Question: I have the following code to get a 'NSDictionary' from a JSON:
'''
NSError *e = nil;
NSData *data = [NSData dataWithContentsOfURL:[NSURL URLWithString:[NSString stringWithFormat:@"..."]]];
session.dict[@"ticketsAndAdminsList"] = [NSJSONSerialization
JSONObjectWithData: data
options: NSJSONReadingMutableContainers
error: &e];
'''
Then, somewhere else I have:
'''
int activeTickets = session.dict[@"ticketsAndAdminsList"][@"tickets_pending"] ? (int)session.dict[@"ticketsAndAdminsList"][@"tickets_pending"] : 0;
'''
If I put a breakpoint right below that line, 'activeTickets''s value is '55', even if the value in that dictionary is '0':

Any idea why?
Thank you!
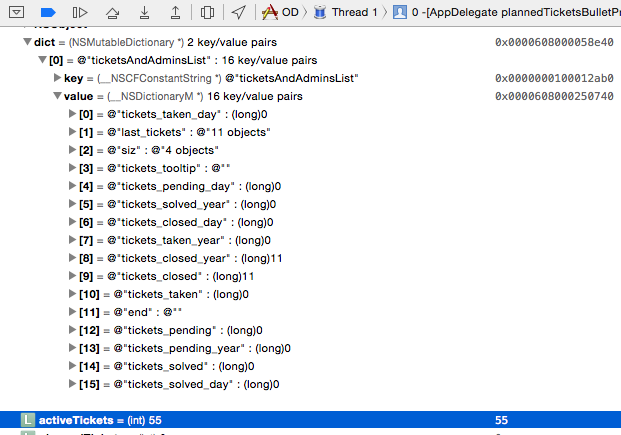
Answer: You are casting 'session.dict[@"ticketsAndAdminsList"][@"tickets_pending"]' to an 'int', but it is not a 'int' type. It would appear to be a 'NSNumber'.
You could do something like:
'''
int activeTickets = [session.dict[@"ticketsAndAdminsList"][@"tickets_pending"] intValue];
'''